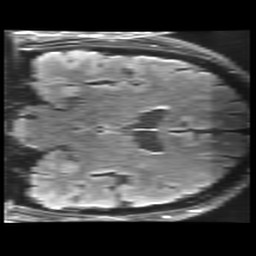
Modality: FLAIR
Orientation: coronal
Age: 69
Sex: male
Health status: healthy
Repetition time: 12 s
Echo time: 0.09782 s